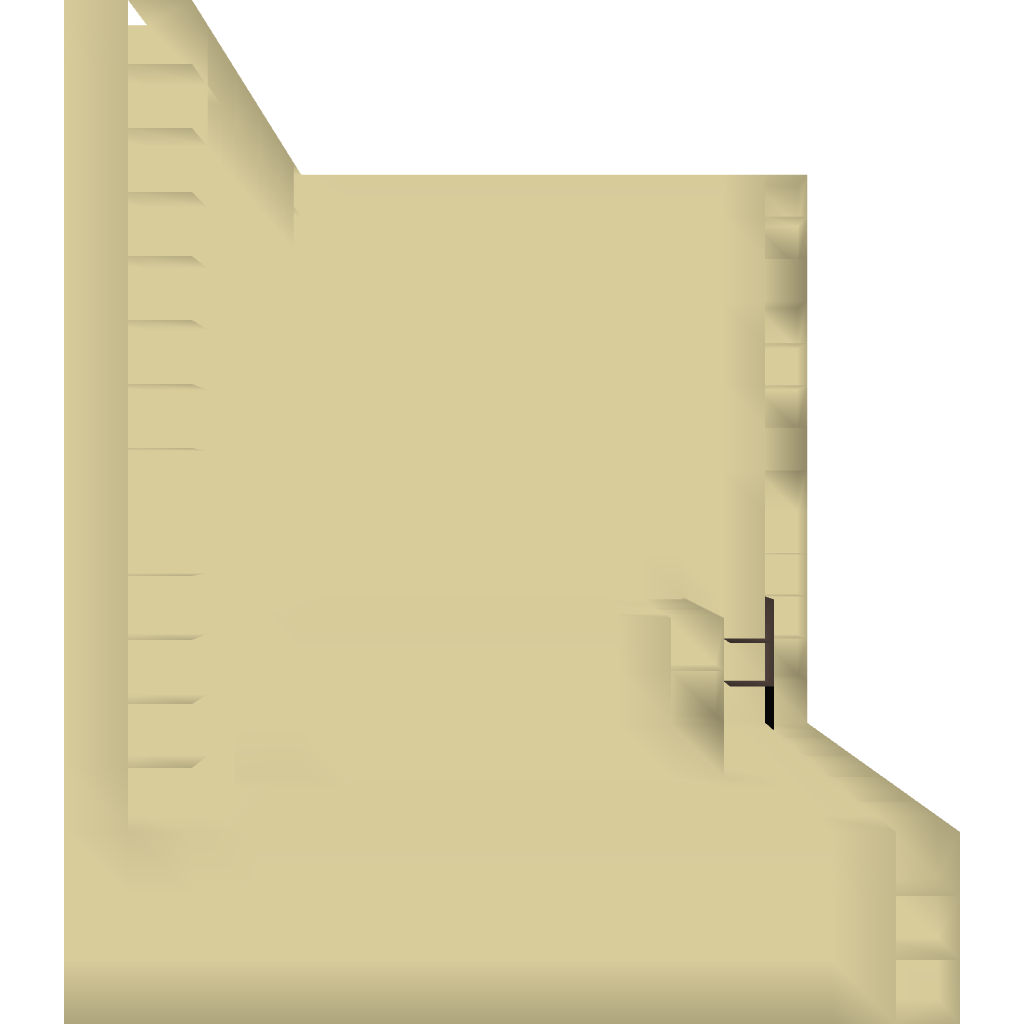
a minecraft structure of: Redstone Dice